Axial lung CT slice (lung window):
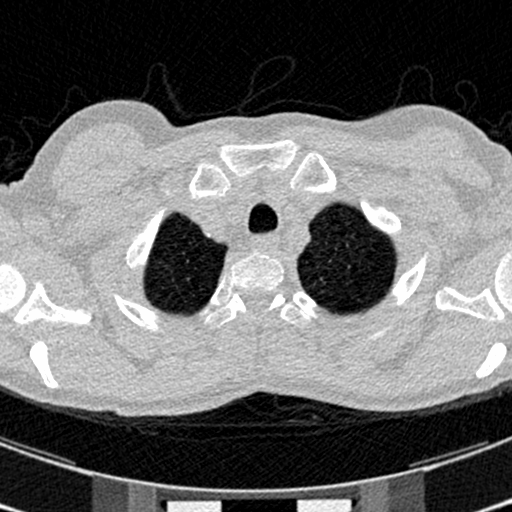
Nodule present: no